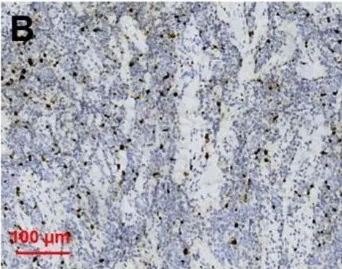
Immunohistochemical staining of primary squamous cell carcinoma of the thyroid (magnification x 200). Ki 67.
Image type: pathology (immunostaining)